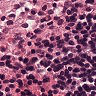
Metastatic tissue present: no